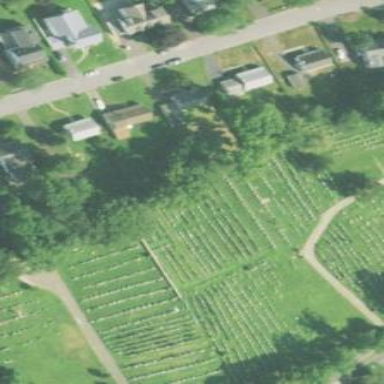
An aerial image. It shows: Cemetery.